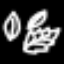
Label: leaf